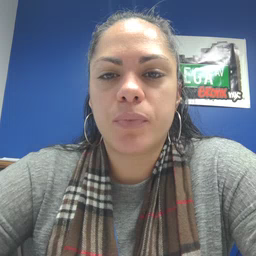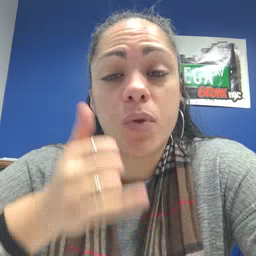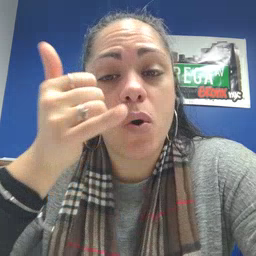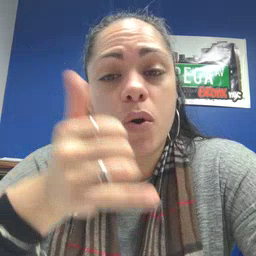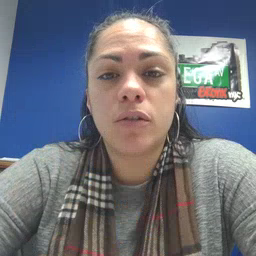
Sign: callonphone